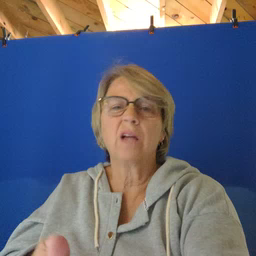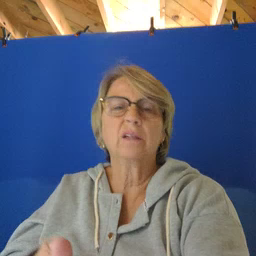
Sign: not